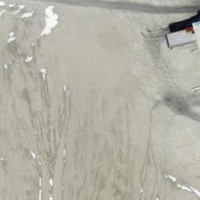
EUNIS habitat code: 48
Species observed at this site:
Pyrrhocorax graculus